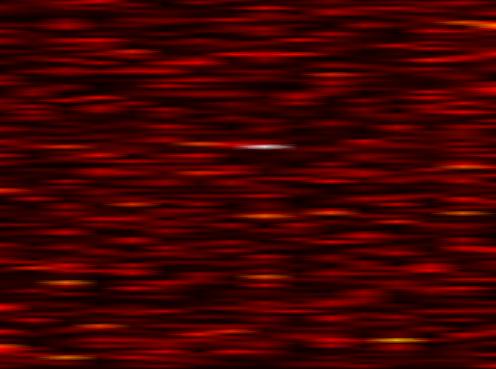
Label: FBMC